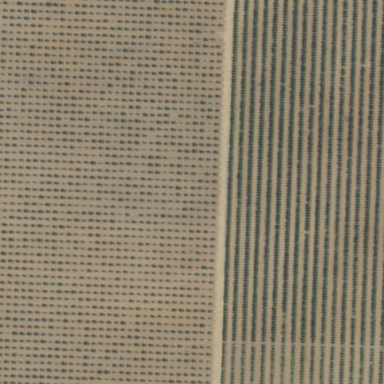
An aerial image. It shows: Orange orchard with rows of vibrant orange trees.